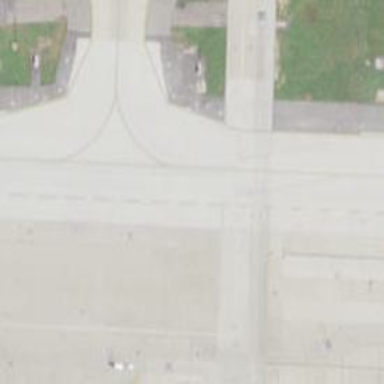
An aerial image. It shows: View of taxiway at the airport.